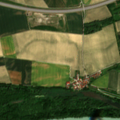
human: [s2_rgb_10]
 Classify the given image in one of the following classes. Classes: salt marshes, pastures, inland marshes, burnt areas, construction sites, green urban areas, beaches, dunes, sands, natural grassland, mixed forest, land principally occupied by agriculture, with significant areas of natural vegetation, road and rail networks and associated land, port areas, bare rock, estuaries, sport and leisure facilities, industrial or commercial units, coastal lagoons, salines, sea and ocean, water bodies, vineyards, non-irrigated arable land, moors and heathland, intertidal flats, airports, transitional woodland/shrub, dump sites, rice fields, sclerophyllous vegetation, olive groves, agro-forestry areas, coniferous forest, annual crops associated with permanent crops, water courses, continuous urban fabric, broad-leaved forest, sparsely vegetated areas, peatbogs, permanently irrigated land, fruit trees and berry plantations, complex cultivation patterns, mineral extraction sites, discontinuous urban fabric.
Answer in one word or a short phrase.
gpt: non-irrigated arable land, pastures, broad-leaved forest, water courses